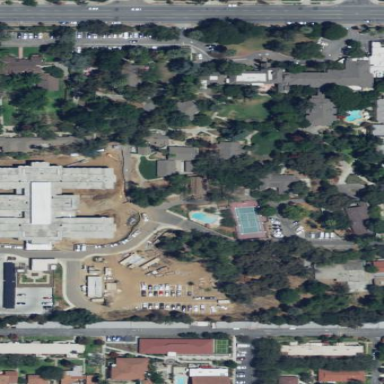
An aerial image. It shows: Healthcare facility identified as hospital.